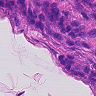
Metastatic tissue present: yes